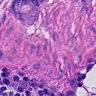
Metastatic tissue present: yes